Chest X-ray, AP view. Patient: 26 years old, sex M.
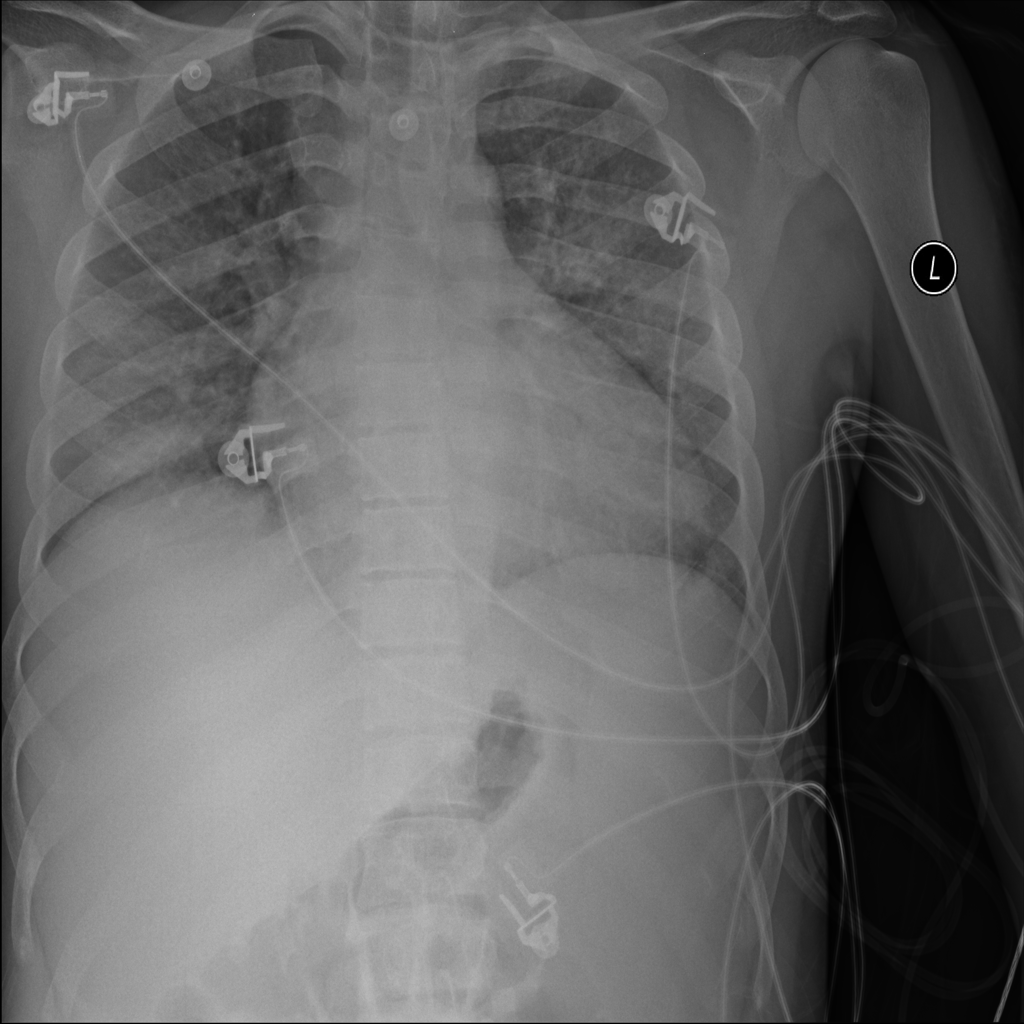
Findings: Infiltration